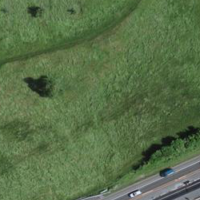
EUNIS habitat code: 57
Species observed at this site:
Buteo buteo
Falco tinnunculus